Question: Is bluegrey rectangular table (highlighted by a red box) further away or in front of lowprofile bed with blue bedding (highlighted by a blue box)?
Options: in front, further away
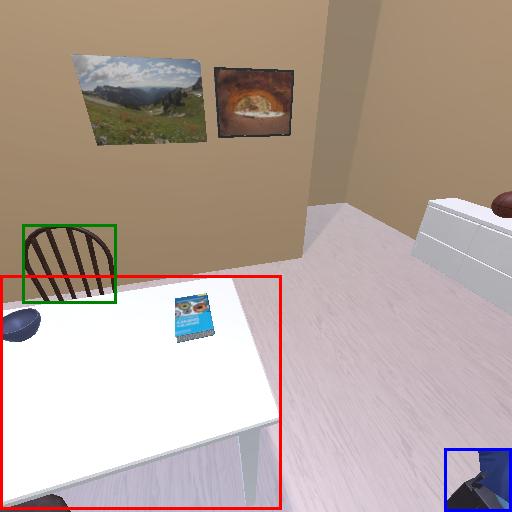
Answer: in front